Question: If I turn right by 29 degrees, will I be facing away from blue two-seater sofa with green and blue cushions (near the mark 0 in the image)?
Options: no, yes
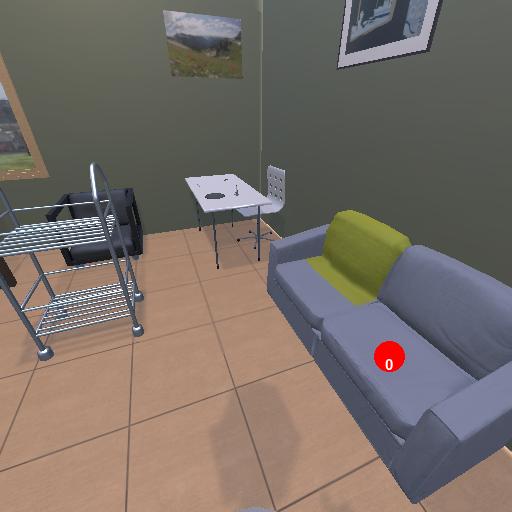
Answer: no